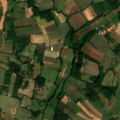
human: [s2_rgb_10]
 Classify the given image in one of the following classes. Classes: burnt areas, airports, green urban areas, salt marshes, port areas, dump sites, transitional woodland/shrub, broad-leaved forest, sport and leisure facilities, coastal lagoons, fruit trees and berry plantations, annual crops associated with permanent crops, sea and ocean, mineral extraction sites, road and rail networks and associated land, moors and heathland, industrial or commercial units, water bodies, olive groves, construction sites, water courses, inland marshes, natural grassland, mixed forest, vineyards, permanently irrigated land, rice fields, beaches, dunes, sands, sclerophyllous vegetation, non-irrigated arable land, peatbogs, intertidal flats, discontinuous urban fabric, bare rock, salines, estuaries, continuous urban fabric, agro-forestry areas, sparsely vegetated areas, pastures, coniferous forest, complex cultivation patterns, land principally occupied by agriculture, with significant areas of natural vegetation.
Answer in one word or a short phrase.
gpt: discontinuous urban fabric, non-irrigated arable land, complex cultivation patterns, land principally occupied by agriculture, with significant areas of natural vegetation